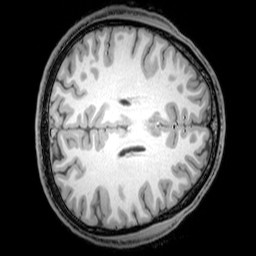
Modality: T1w
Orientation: axial
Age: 22
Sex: male
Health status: healthy
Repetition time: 0.081 s
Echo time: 0.037 s